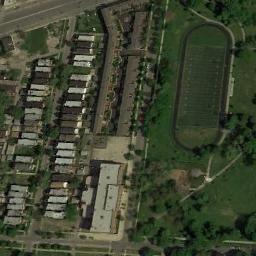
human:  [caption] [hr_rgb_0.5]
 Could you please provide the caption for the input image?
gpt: There are lots of buildings beside the ground track field .

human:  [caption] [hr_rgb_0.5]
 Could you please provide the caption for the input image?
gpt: The track and field is built on the lawn, A road away from the residential area, And there is a lot of vegetation around it .

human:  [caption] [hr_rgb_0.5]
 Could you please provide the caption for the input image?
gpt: Next to the track are houses .

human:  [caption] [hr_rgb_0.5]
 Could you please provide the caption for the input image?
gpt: The ground track field is on a lawn and lots of houses arranged neatly are next to the ground track field .

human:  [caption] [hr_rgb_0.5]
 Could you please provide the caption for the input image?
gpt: There are many buildings arranged neatly near the ground track field .